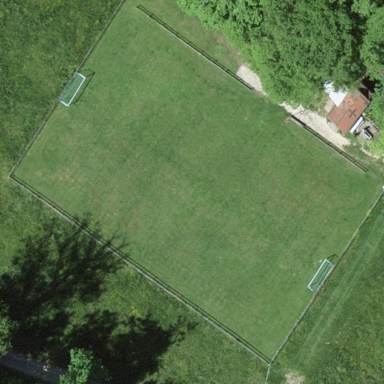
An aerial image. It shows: Grassy soccer stadium perfect for leisure and sports.